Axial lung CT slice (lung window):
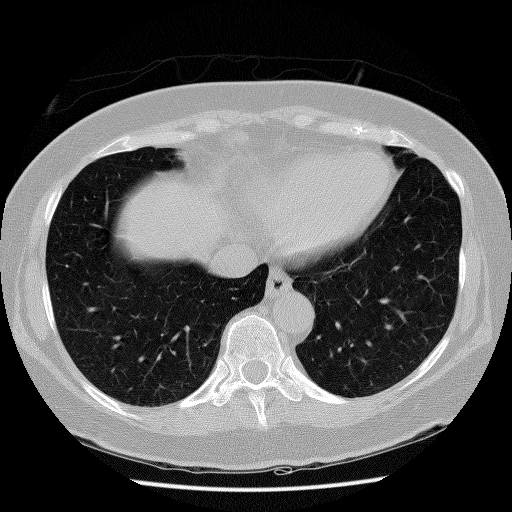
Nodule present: no